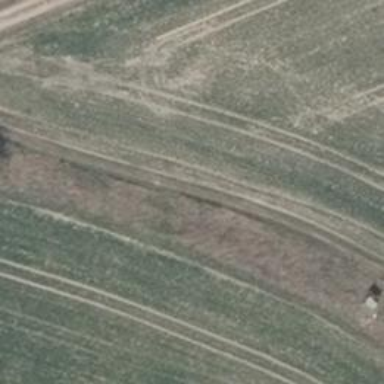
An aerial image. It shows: Ground track with tracktype of grade4.